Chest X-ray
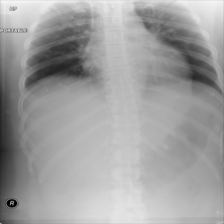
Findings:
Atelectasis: negative
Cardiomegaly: negative
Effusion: negative
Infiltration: negative
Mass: negative
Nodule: negative
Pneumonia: negative
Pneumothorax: negative
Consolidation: negative
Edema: negative
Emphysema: negative
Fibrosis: negative
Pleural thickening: negative
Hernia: negative